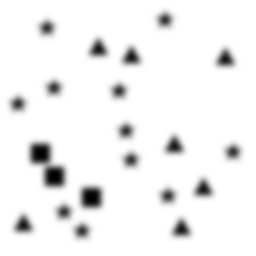
Squares: 3
Triangles: 7
Stars: 11
Total shapes: 21